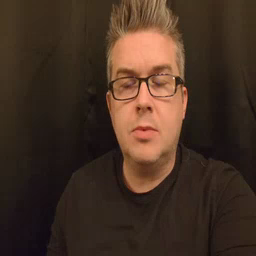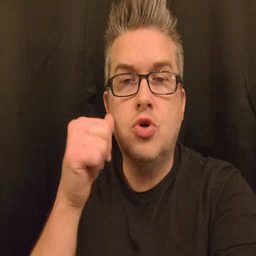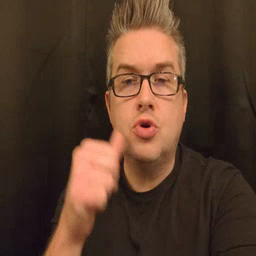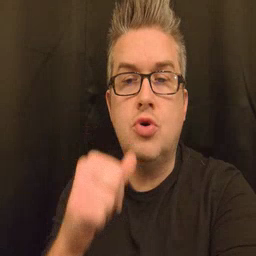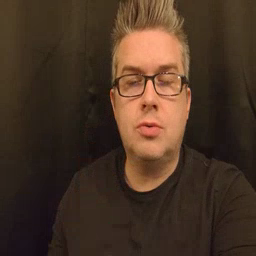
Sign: girl